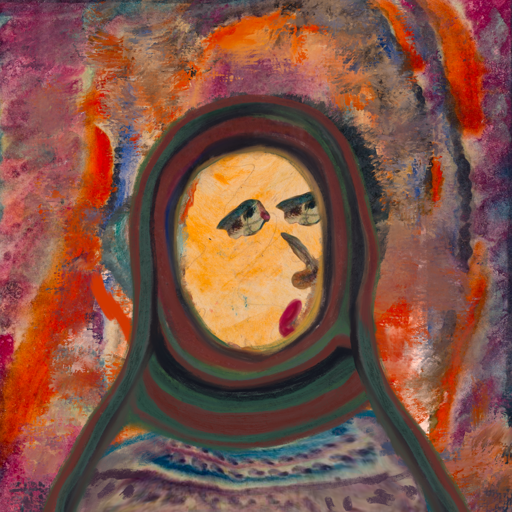
Background: Experience, Head And Neck Side: Experience, Face Side: Pipe, Bust: HillGirl, Hair Side: Boggyland, Head Accessory: After_Raid_Scarf, Second Necklace: Blank, Necklace: Blank, Baby: Blank